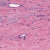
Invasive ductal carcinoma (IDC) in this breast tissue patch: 1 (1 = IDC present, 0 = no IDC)